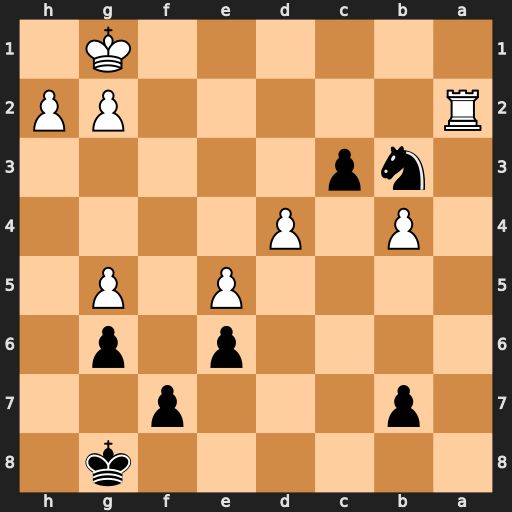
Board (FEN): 6k1/1p3p2/4p1p1/4P1P1/1P1P4/1np5/R5PP/6K1
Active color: b
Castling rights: -
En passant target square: -
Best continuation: Nxd4 Kf2 c2 Ra1 Nb3